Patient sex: M
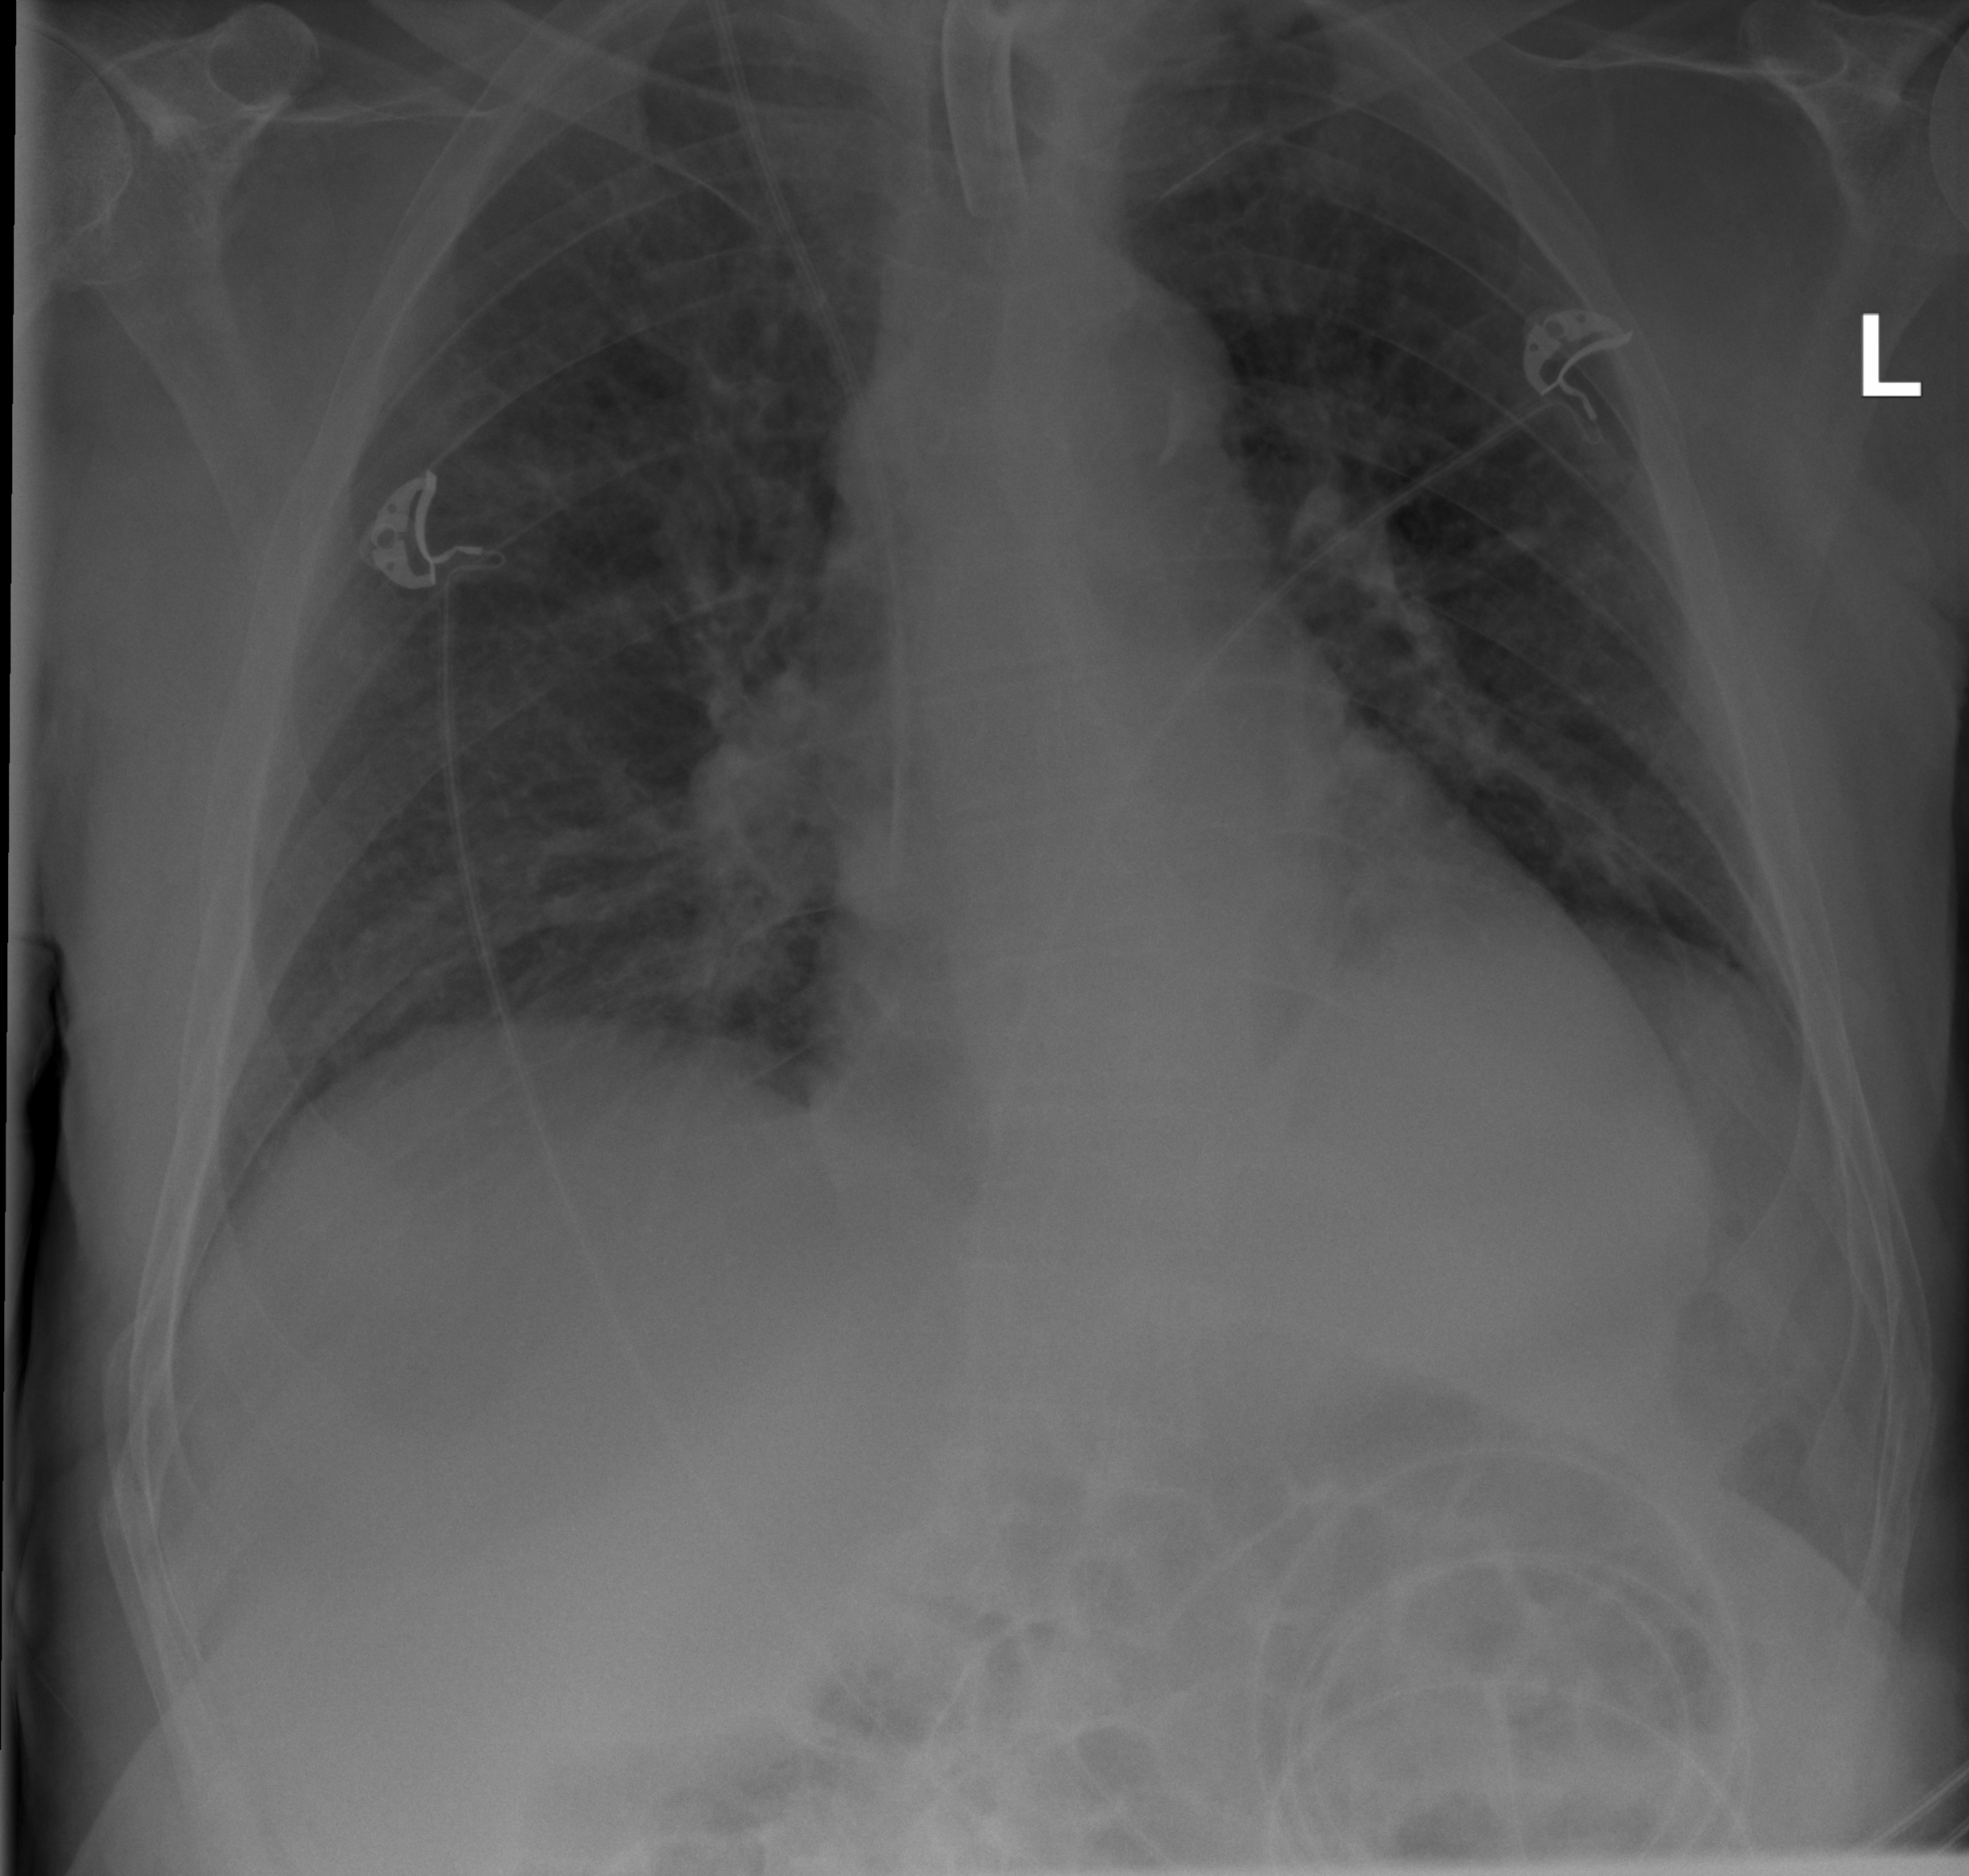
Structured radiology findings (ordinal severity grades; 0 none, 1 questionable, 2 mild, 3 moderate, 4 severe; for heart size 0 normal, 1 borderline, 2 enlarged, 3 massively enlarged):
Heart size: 1
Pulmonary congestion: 2
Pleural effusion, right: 0
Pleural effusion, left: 2
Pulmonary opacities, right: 2
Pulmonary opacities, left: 2
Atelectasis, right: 2
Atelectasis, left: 2